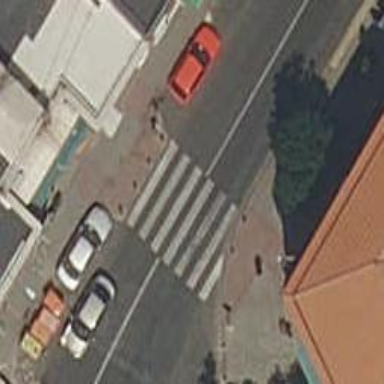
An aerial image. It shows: Pedestrian crossing with zebra markings on footway.